Question: I am using UISearchController in iOS 8 with the following intializaiton in viewDidLoad of a view controller embedded in a tab controller
'''
_searchController = [[UISearchController alloc] initWithSearchResultsController:nil];
_searchBar = _searchController.searchBar;
[_searchController.searchBar sizeToFit];
_searchController.searchBar.delegate = self;
_searchController.searchResultsUpdater = self;
_searchController.dimsBackgroundDuringPresentation = NO;
_searchController.hidesNavigationBarDuringPresentation = NO;
self.definesPresentationContext = NO;
_shopsTable.tableHeaderView = _searchController.searchBar;
'''
I've implemented
'- (void) updateSearchResultsForSearchController:(UISearchController *)searchController' and '(void)filterContentForSearchText:(NSString *)searchText'
and the search works, the tableview gets updated properly, etc.
But!
If I switch tabs while the searchcontroller is active (just tapping the search bar or with some text) to a different tab, and then go back to teh search tab, I get a blank screen with only the search bar, like this

In this case, I search for things that start with 'lar', which did return results and displayed them correcly. But if I switch tabs, and return to the search tab I get a blank screen like this. The only way the controller returns to its original state is if I do '_searchController.active = NO'. But if the user wants to keep that search active, I can't just deactivate it.
I am sure I am missing something, but since there isn't much to do in UISeachController, I can't figure out what is causing this..
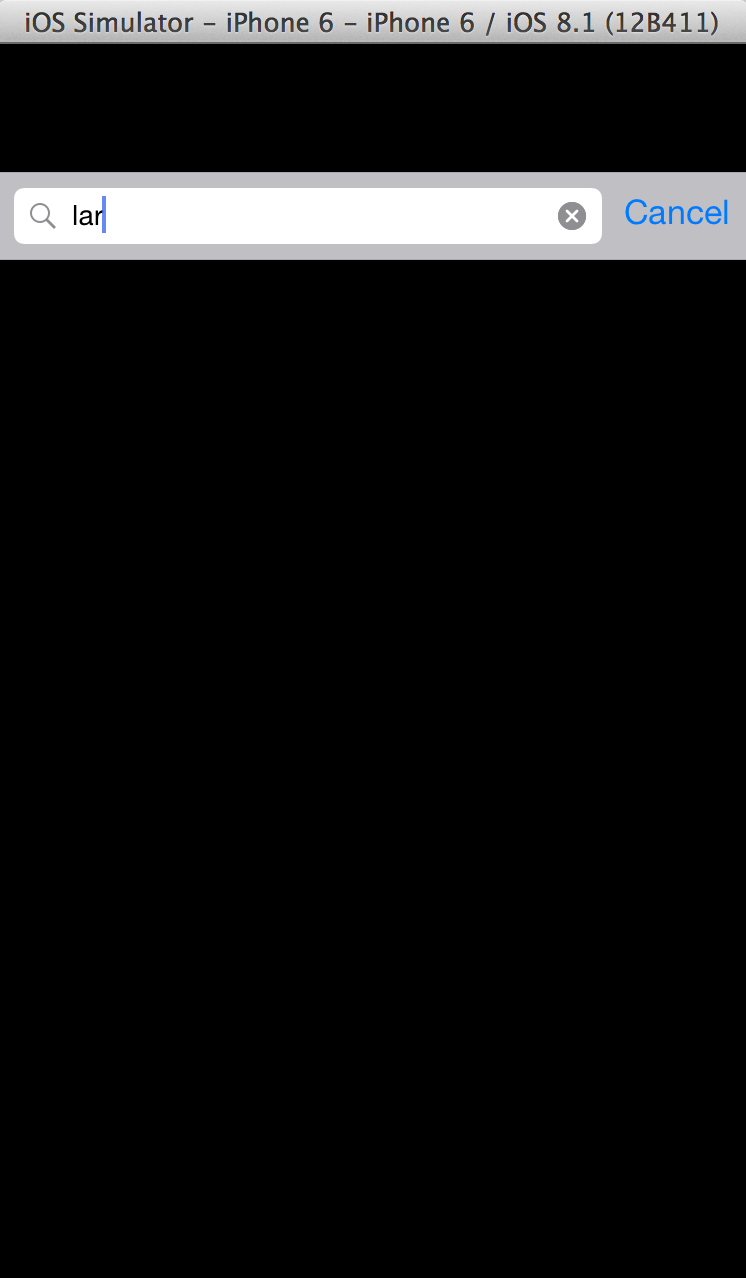
Answer: Try self.definesPresentationContext = YES; instead of NO. Here is how I setup my UISearchController, but I haven't done it this way in a UITabBarController before.
'''
func setupSearchController() {
let resultsController = UIStoryboard(name: "ATPageTableViewController", bundle: nil).instantiateViewControllerWithIdentifier("ATPageTableSearchResultsViewController") as! ATPageTableSearchResultsViewController
searchController = UISearchController(searchResultsController: resultsController)
searchController.delegate = self
resultsController.delegate = self
resultsController.cellIdentifier = ATDataSetItemTableViewCellIdentifier;
resultsController.table = self.table!
searchController.searchBar.sizeToFit()
self.tableView.tableHeaderView = searchController.searchBar
searchController.searchResultsUpdater = self
searchController.searchBar.delegate = self
definesPresentationContext = true
}
'''